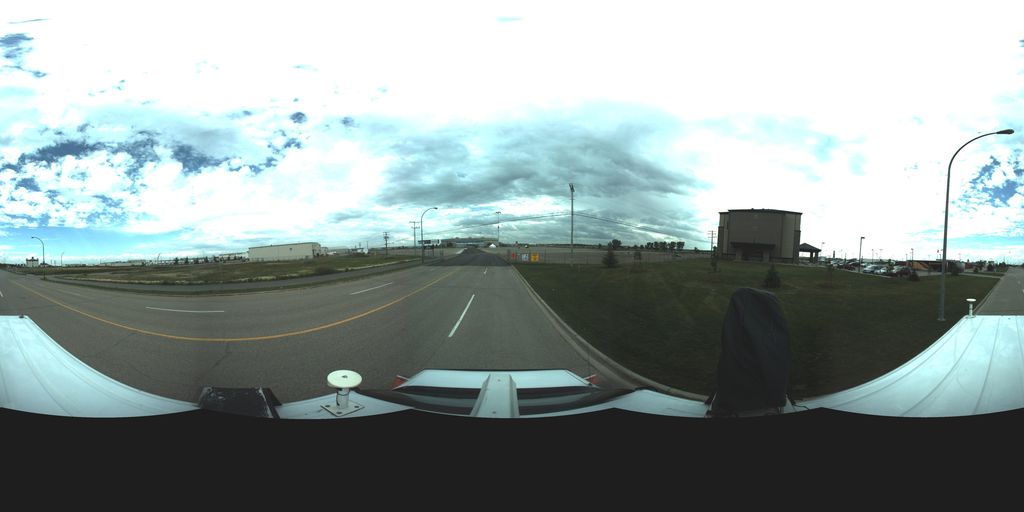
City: saskatoon